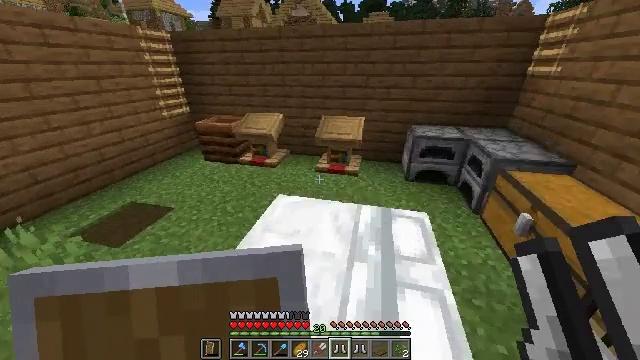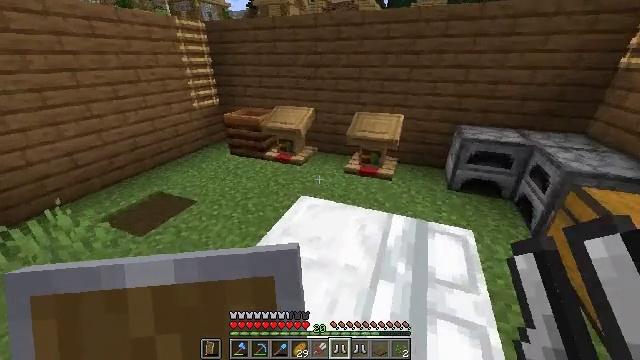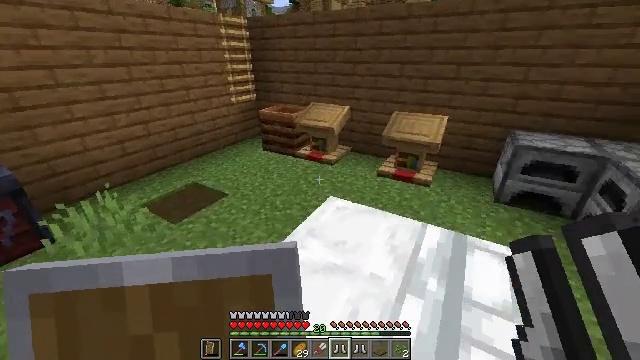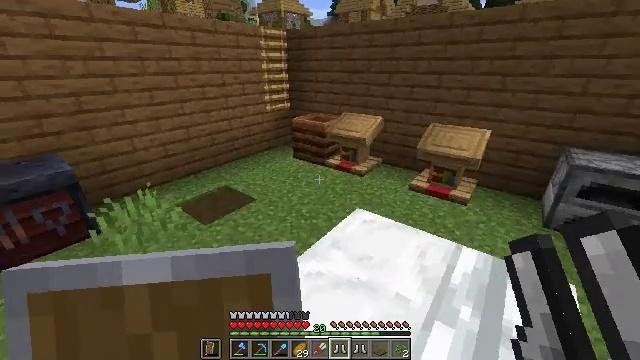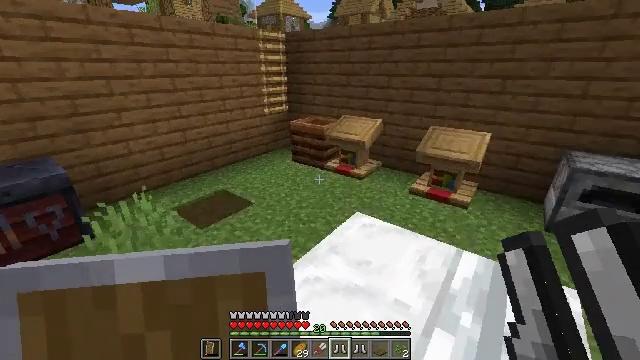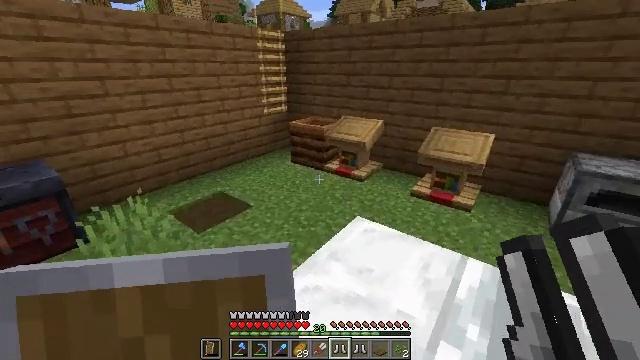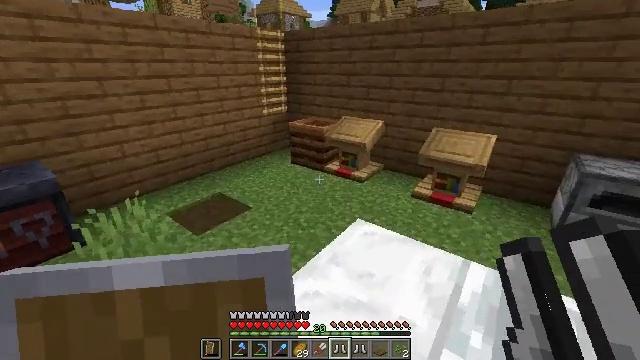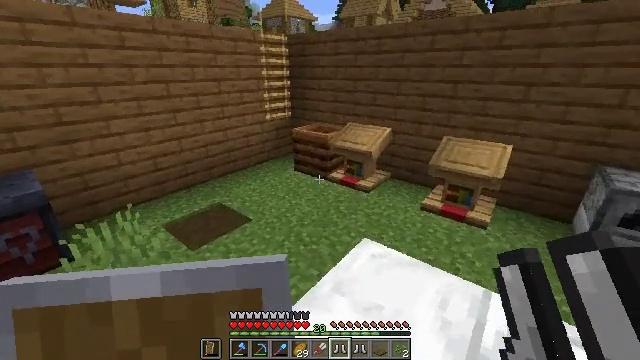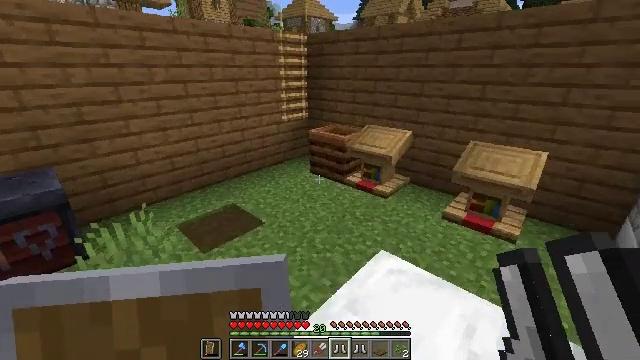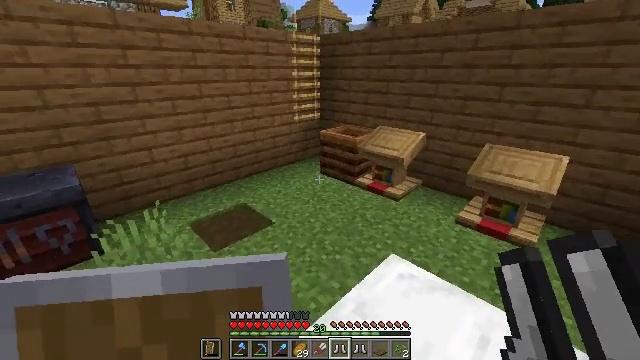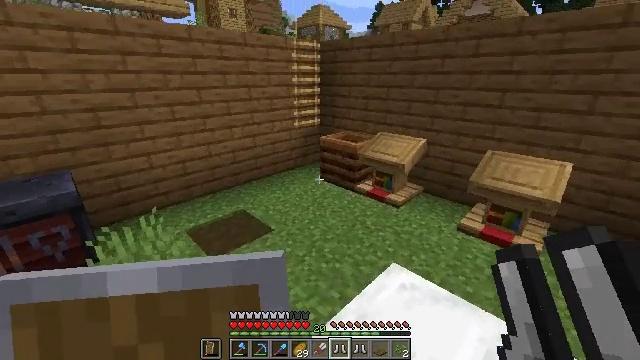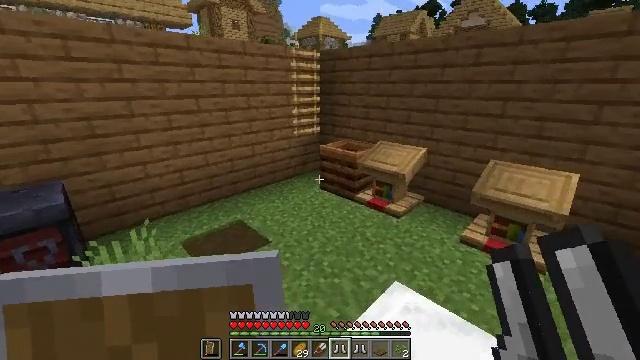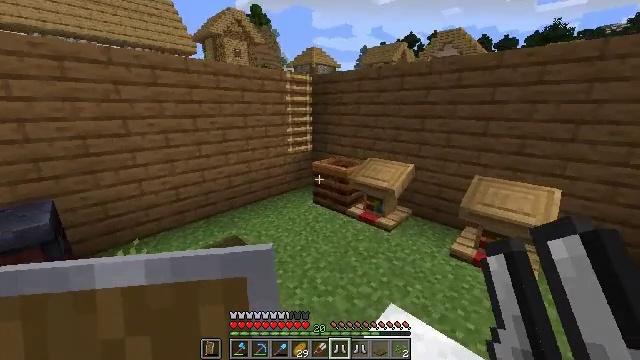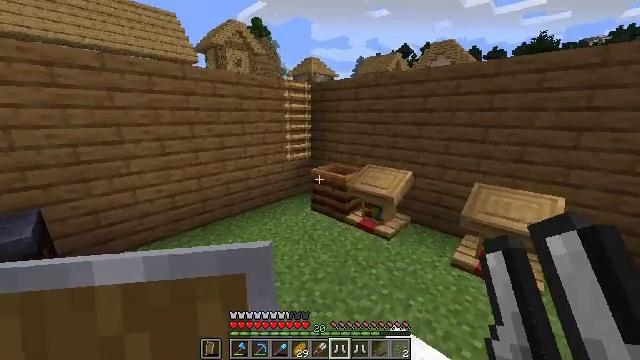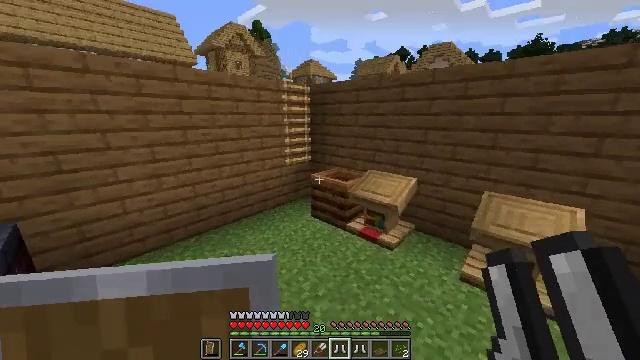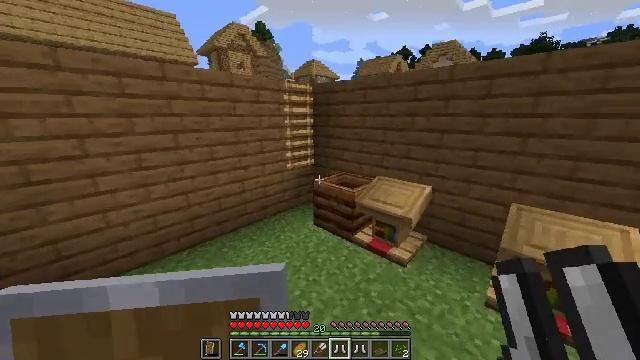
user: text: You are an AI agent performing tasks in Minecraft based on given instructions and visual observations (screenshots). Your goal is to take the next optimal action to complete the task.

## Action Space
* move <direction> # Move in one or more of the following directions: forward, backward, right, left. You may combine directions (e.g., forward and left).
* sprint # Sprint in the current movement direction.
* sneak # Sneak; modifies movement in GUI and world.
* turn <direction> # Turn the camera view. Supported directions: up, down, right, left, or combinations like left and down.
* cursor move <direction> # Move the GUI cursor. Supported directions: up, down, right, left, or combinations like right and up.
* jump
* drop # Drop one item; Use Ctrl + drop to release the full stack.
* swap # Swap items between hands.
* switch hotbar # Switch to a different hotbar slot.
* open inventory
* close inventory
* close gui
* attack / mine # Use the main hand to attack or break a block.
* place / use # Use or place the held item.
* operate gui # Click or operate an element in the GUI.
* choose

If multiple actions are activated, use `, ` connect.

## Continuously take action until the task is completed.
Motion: motion action
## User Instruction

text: Drop a pair of iron boots.
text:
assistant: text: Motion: turn left
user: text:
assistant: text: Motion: turn left
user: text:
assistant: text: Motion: turn left and up
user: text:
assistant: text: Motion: no_op
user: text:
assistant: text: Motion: move forward
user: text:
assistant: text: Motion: move forward
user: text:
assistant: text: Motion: move forward, turn left
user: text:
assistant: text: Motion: turn left
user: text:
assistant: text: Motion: turn left
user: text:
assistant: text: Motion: move forward, turn up
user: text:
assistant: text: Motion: move forward, turn up
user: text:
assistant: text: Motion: move forward, turn right and up
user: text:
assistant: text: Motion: move forward, turn up
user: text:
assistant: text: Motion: move forward
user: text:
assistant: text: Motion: move forward
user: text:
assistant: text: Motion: move forward, turn left and down
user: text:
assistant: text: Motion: move forward, turn left and down
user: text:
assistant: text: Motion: no_op
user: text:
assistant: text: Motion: turn left
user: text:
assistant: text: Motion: turn left and up
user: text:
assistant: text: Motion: move back, turn left and up
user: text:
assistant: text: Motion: move back
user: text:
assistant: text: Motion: no_op
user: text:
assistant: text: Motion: turn right
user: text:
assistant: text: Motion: turn right, close inventory
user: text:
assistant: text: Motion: close inventory
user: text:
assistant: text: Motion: cursor move right, open gui
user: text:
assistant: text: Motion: cursor move right
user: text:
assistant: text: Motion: no_op
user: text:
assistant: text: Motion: no_op